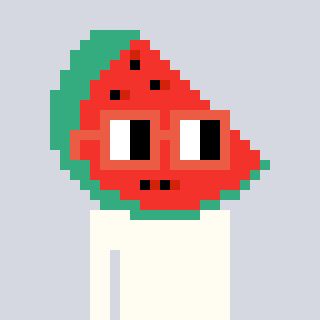
a pixel art character with square orange glasses, a watermelon-shaped head and a peachy-colored body on a cool background